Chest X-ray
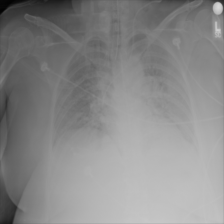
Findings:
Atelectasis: negative
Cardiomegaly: negative
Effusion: negative
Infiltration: positive
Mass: negative
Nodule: negative
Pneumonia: negative
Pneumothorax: negative
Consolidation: negative
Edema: negative
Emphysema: negative
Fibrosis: negative
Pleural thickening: negative
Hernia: negative